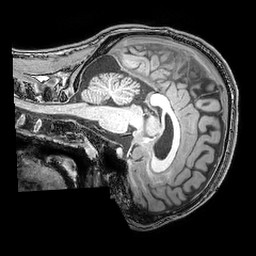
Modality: T1w
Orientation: sagittal
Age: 19
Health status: ill
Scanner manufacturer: philips
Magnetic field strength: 3 T
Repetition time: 0.007 s
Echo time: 0.0035 s